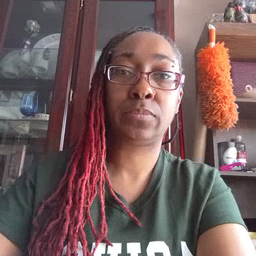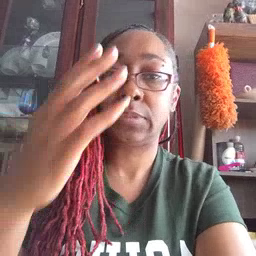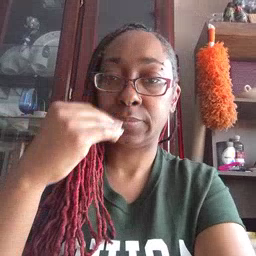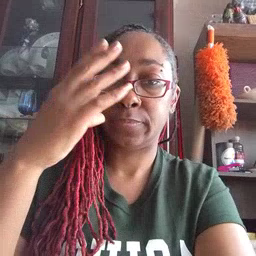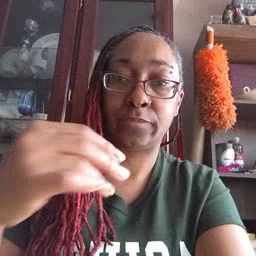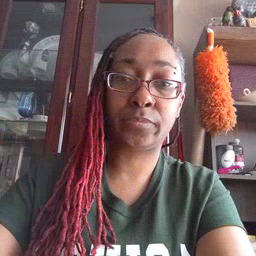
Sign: sleep